Question: In Gayle Laakman's book "Cracking the Coding Interview", chapter VI (Big O), example 12, the problem states that given the following Java code for computing a string's permutations, it is required to compute the code's complexity
'''
public static void permutation(String str) {
permutation(str, "");
}
public static void permutation(String str, String prefix) {
if (str.length() == 0) {
System.out.println(prefix);
} else {
for (int i = 0; i < str.length(); i++) {
String rem = str.substring(0, i) + str.substring(i + 1);
permutation(rem, prefix + str.charAt(i));
}
}
}
'''
The book assumes that since there will be n! permutations, if we consider each of the permutations to be a leaf in the call tree, where each of the leaves is attached to a path of length n, then there will be no more that n*n! nodes in the tree (i.e.: the number of calls is no more than n*n!).
But shouldn't the number of nodes be:

since the number of calls is equivalent to the number of nodes (take a look at the figure in the video <URL>.
If we follow this method, the number of nodes will be 1 (for the first level/root of the tree) + 3 (for the second level) + 3*2 (for the third level) + 3*2*1 (for the fourth/bottom level)
i.e.: the number of nodes = 3!/3! + 3!/2! + 3!/1! + 3!/0! = 16
However, according to the aforementioned method, the number of nodes will be 3*3! = 18
Shouldn't we count shared nodes in the tree as one node, since they express one function call?
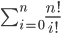
Answer: You're right about the number of nodes. That formula gives the exact number, but the method in the book counts some multiple times.
Your sum also seems to be approach 'e * n!' for large 'n', so can be simplified to 'O(n!)'.
It's still technically correct to say the number of calls is no more than 'n * n!', as this is a valid upper bound. Depending on how this is used, this can be fine, and may be easier prove.
For the time complexity, we need to multiply by the average work done for each node.
First, check the String concatenation. Each iteration creates '2' new Strings to pass to the next node. The length of one String increases by '1', and the length of the other decreases by '1', but the total length is always 'n', giving a time complexity of 'O(n)' for each iteration.
The number of iterations varies for each level, so we can't just multiply by 'n'. Instead look at the total number of iterations for the whole tree, and get the average for each node. With 'n = 3':
- '1''3''1 * 3 = 3'- '3''2''3 * 2 = 6'- '6''1''6 * 1 = 6'
The total number of iterations is: '3 + 6 + 6 = 15'. This is about the same as number of nodes in the tree. So the average number of iterations for each node is constant.
In total, we have 'O(n!)' iterations that each do 'O(n)' work giving a total time complexity of 'O(n * n!)'.